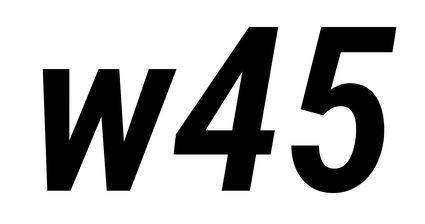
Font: Roboto-Italic_Condensed_SemiBold_Italic